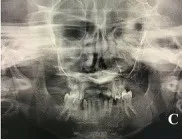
Panoramic radiograph showing generalised absence of permanent tooth bud in both arch.
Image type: radiology (x_ray)